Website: home-depot
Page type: payment
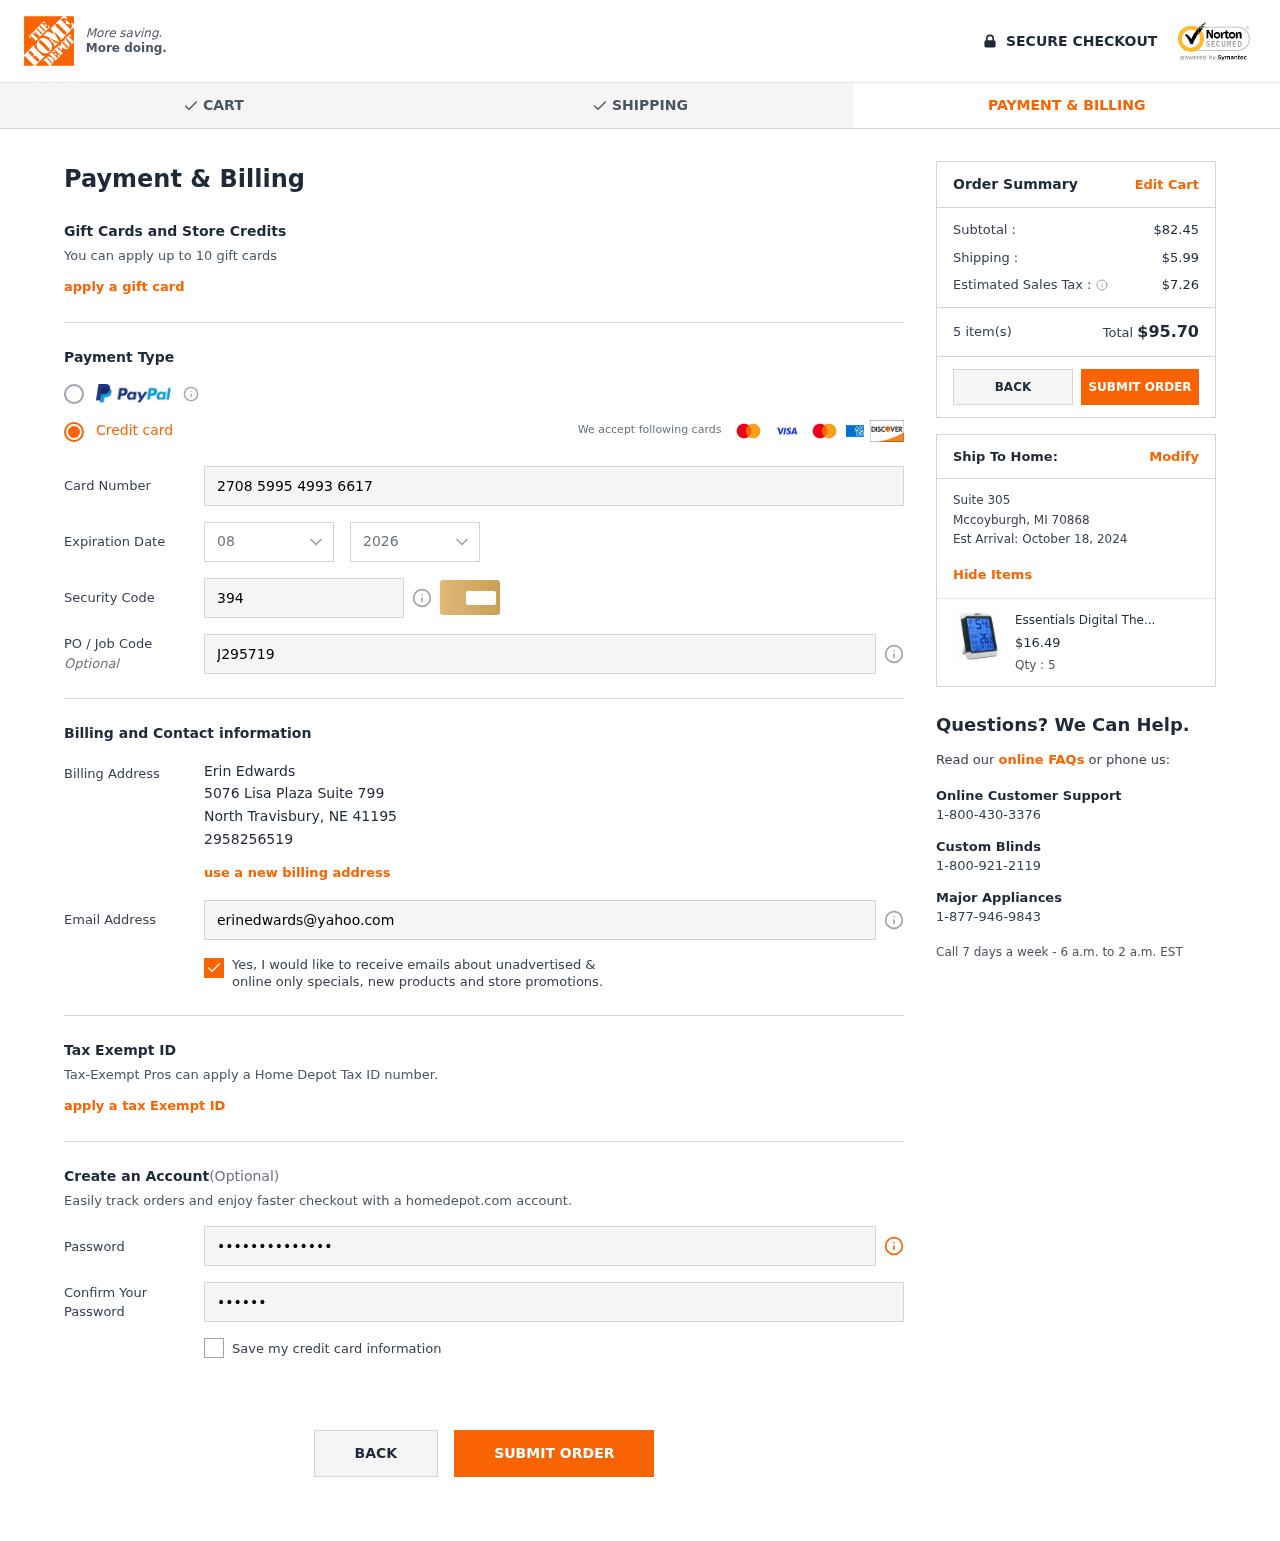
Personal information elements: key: PII_CARD_CVV
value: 394
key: PII_CARD_EXPIRY_MONTH
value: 08
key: PII_CARD_EXPIRY_YEAR
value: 26
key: PII_CARD_NUMBER
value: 2708 5995 4993 6617
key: PII_CITY
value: North Travisbury
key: PII_CITY2
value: Mccoyburgh
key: PII_EMAIL
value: erinedwards@yahoo.com
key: PII_FULLNAME
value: Erin Edwards
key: PII_JOB_CODE
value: J295719
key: PII_PHONE
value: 2958256519
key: PII_POSTCODE
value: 41195
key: PII_POSTCODE2
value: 70868
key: PII_STATE_ABBR
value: NE
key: PII_STATE_ABBR2
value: MI
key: PII_STREET
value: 5076 Lisa Plaza Suite 799
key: PII_STREET2
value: Suite 305
Product elements: key: PRODUCT1_NAME
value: Essentials Digital Thermo-Hygrometer Indoor Thermometer Hygrometer Temperature and Humidity Meter Cl
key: PRODUCT1_PRICE
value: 16.49
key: PRODUCT1_QUANTITY
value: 5
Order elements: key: ORDER_SUBTOTAL
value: $82.45
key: ORDER_SHIPPING_COST
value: $5.99
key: ORDER_TAX
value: $7.26
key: ORDER_NUM_ITEMS
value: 5 item(s)
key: ORDER_TOTAL
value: $95.70
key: ORDER_DELIVERY_DATE
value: October 18, 2024